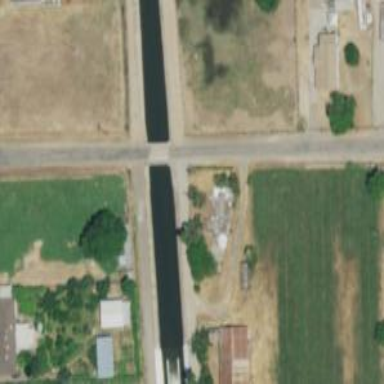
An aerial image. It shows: Canal.